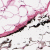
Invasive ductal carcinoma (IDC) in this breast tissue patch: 0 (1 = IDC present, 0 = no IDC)